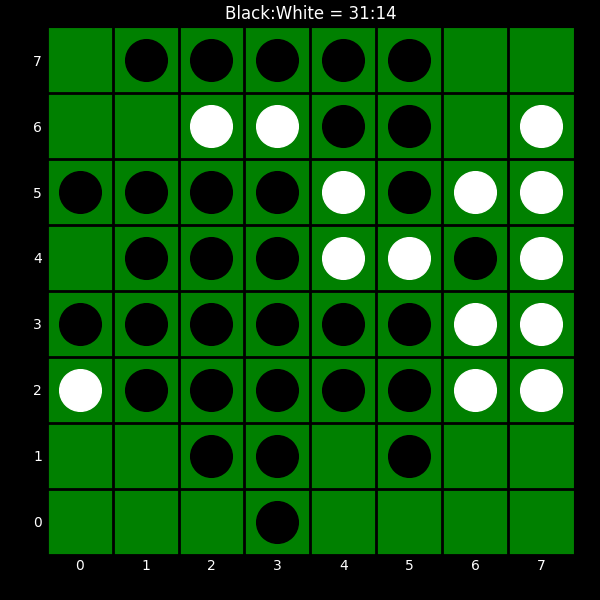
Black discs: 31
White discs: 14